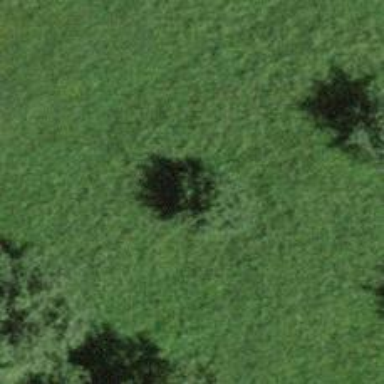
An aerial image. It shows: Broadleaved tree with lush leaves.